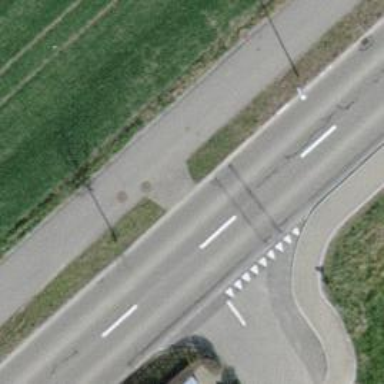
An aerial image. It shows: Raised kerb.